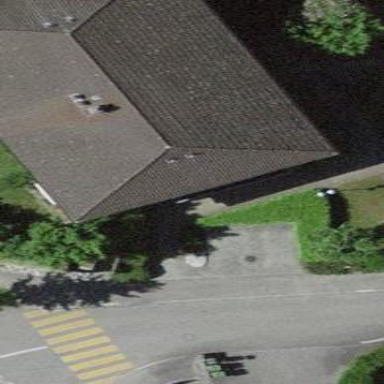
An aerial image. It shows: Hipped roof on residential building.